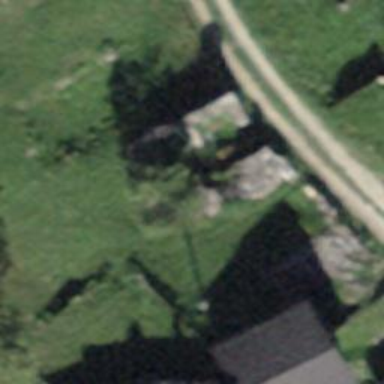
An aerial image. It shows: Historic building now in ruins.